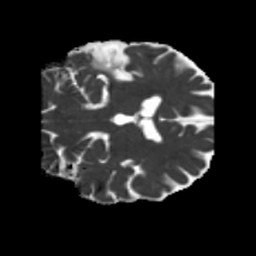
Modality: MD
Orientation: coronal
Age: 63
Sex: male
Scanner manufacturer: siemens
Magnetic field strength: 3 T
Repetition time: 5.25 s
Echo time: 0.08 s